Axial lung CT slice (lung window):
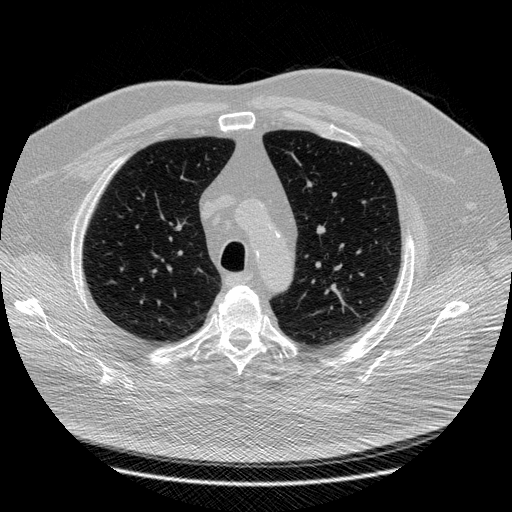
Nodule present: no